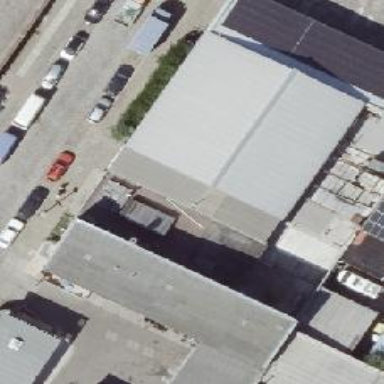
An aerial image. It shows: Car repair shop.